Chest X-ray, AP view. Patient: 37 years old, sex M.
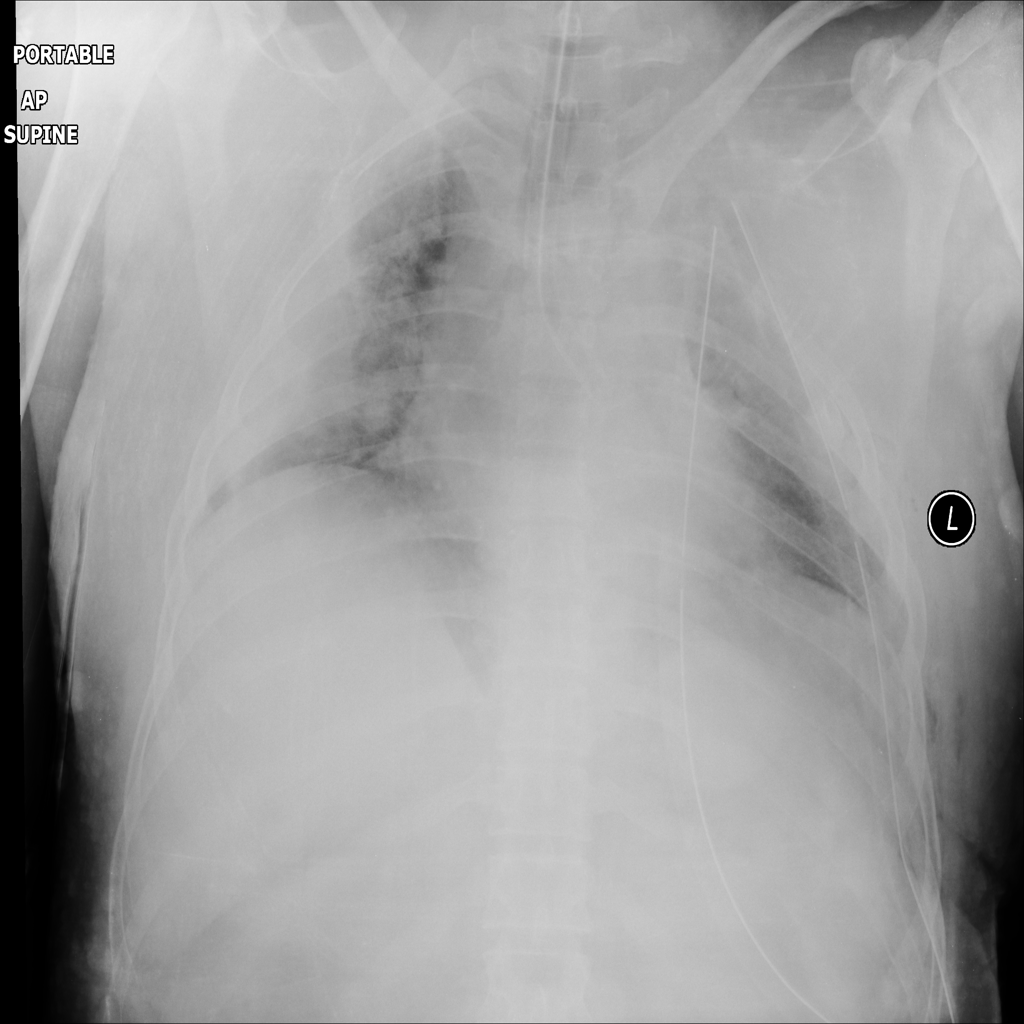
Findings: Atelectasis, Emphysema, Pneumothorax